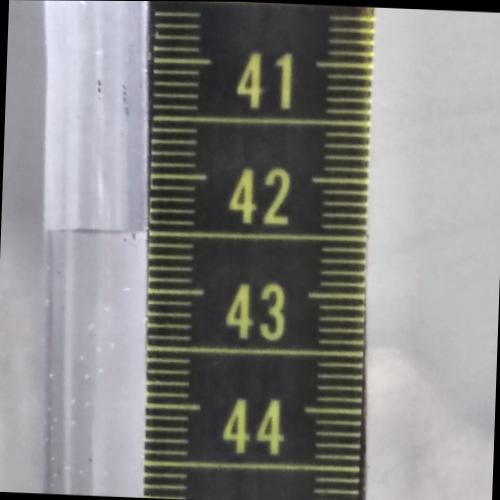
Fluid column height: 42.5 cm